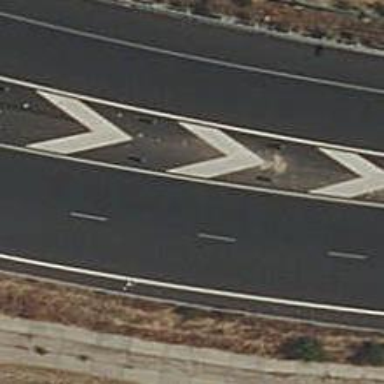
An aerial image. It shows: Motorway link.